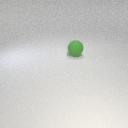
large green rubber sphere